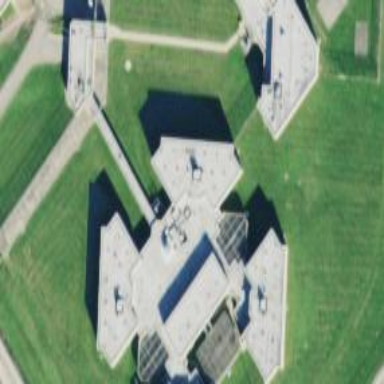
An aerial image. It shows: Civic building.